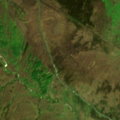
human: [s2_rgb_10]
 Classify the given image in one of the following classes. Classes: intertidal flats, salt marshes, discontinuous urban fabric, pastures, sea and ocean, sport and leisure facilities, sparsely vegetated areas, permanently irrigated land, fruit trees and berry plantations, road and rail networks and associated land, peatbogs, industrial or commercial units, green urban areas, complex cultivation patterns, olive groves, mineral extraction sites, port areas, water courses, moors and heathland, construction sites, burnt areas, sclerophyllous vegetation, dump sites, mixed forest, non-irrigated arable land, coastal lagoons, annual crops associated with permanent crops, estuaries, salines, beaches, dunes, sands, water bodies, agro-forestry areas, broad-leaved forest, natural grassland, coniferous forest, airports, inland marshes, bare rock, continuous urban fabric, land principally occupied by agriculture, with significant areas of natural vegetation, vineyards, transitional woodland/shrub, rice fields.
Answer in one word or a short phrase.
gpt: coniferous forest, transitional woodland/shrub, peatbogs